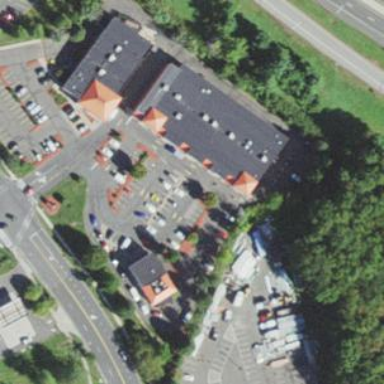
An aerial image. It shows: Retail area.